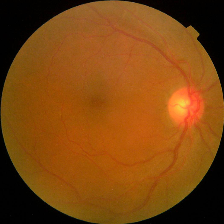
Diabetic retinopathy grade: No DR